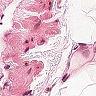
Metastatic tissue present: no